Question: I have a 'GridView' inside a DIV which I would like to have a scrollbar if it goes out of the height. I can see the scrollbar but it's going beyond the height of the DIV.
Here is my code:
'''
<div class="tab_container2">
<div id="adminSubTab1" class="tab_content2" style="border: 1px solid yellow;">
<div style="text-align: right; padding-bottom: 8px;">
<asp:HyperLink ID="hlCreateCL" ClientIDMode="Static" CssClass="btnExport" runat="server" NavigateUrl="JavaScript:void(0);" Target="_blank">Create a Message</asp:HyperLink>
</div>
<asp:Panel ID="pnlMsg" CssClass="pnlMsg" ClientIDMode="Static" runat="server" BorderWidth="1" BorderColor="#cc00cc">
<asp:Panel ID="pnlMsgScroll" CssClass="pnlMsgScroll" ClientIDMode="Static" runat="server" BorderColor="YellowGreen" BorderWidth="1">
<asp:UpdatePanel runat="server" ID="upDispMsg" UpdateMode="Conditional" ClientIDMode="Static">
<ContentTemplate>
<asp:GridView ID="gvDispMsg" ClientIDMode="Static" ShowHeaderWhenEmpty="false" AlternatingRowStyle-BackColor="#EBE9E9" AutoGenerateColumns="false" EmptyDataText="There is no data to display" runat="server" AllowPaging="false" AllowSorting="true" OnRowCommand="gvDispMsg_RowCommand" OnRowDataBound="gvDispMsg_RowDataBound">
<Columns>
<asp:TemplateField HeaderText="Delete">
<ItemTemplate>
<asp:ImageButton ID="btnDelete" ImageUrl="~/theImages/delete.png" CssClass="delButton" runat="server" CommandName="DeleteMsg" ToolTip="Delete This Message" CommandArgument='<%# Bind("ID") %>' />
</ItemTemplate>
</asp:TemplateField>
<asp:BoundField HeaderText="ID" HeaderStyle-Width="12%" DataField="ID" />
<asp:BoundField HeaderText="Date" HeaderStyle-Width="13%" DataField="Created" />
<asp:BoundField HeaderText="Message" HeaderStyle-Width="45%" DataField="Message" />
<asp:TemplateField HeaderText="Active/Inactive">
<ItemTemplate>
<asp:CheckBox ID="cbStatus" runat="server" Checked='<%# Eval("Active").ToString().Equals("True") ? true : false %>' AutoPostBack="true" OnCheckedChanged="cbStatus_CheckChanged" />
<asp:HiddenField ID="hfCheck" Value='<%# Eval("Active").ToString() %>' runat="server" />
</ItemTemplate>
</asp:TemplateField>
<asp:BoundField HeaderText="Created By" HeaderStyle-Width="20%" DataField="CreatedBy" />
</Columns>
</asp:GridView>
</ContentTemplate>
</asp:UpdatePanel>
</asp:Panel>
</asp:Panel>
</div>
<div id="adminSubTab2" class="tab_content2">
<p style="text-align: center;"><asp:HyperLink ID="hlChecklist" ClientIDMode="Static" CssClass="genChecklist" runat="server" NavigateUrl="http://myappweb//w2" Target="_blank">Click Here to Generate a Checklist</asp:HyperLink></p>
</div>
<div id="adminSubTab3" class="tab_content2">
<p>THIS IS MAINTENANCE CONTENTS</p>
</div>
</div> <!-- .tab_container -->
'''
Here is the CSS:
'''
.tab_container2 {
border: 1px solid #999999;
border-top: none;
clear: both;
float: left;
width: 99%;
background: #FFFFFF;
}
.tab_content2 {
padding-top: 10px;
padding-bottom: 10px;
padding-left: 10px;
padding-right: 10px;
font-size: 1.2em;
display: none;
}
.pnlMsg {
height: 520px;
width: 100%;
display: inline-block;
overflow: hidden;
}
.pnlMsgScroll {
height: 100%;
width: 100%;
display: inline-block;
overflow-y: scroll;
overflow: scroll;
position: relative;
/* IE */
scrollbar-base-color: #A0A0A0;
scrollbar-base-color: #A0A0A0;
scrollbar-3dlight-color: #A0A0A0;
scrollbar-highlight-color: #A0A0A0;
scrollbar-track-color: #EBEBEB;
scrollbar-arrow-color: #FFFFFF;
scrollbar-shadow-color: #A0A0A0;
scrollbar-darkshadow-color: #A0A0A0;
}
'''
Here is what it looks like:

How do I get the scrollbar to fully show without cutting off at the bottom?
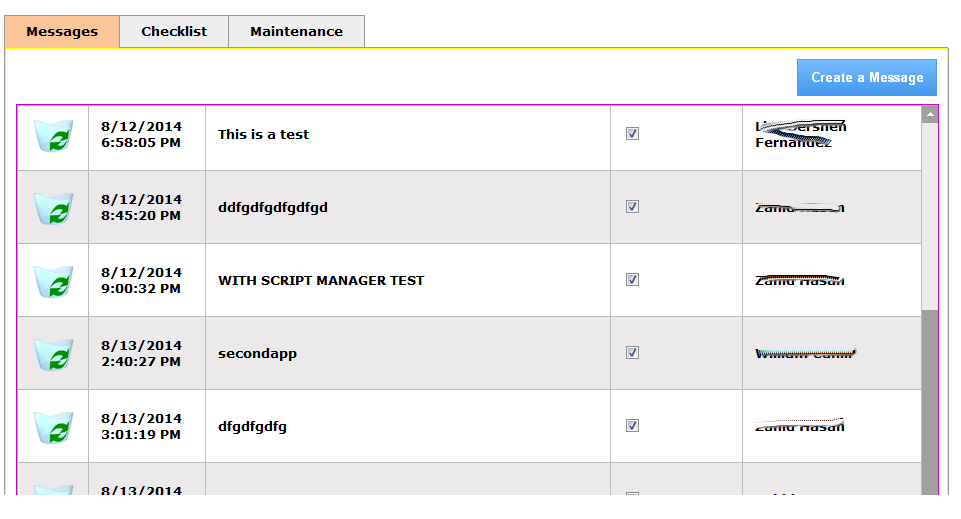
Answer: '''
.pnlMsgScroll {
height: 100%;
width: 100%;
display: inline-block;
overflow-y: scroll;
overflow: scroll;
position: relative;
/* IE */
scrollbar-base-color: #A0A0A0;
scrollbar-base-color: #A0A0A0;
scrollbar-3dlight-color: #A0A0A0;
scrollbar-highlight-color: #A0A0A0;
scrollbar-track-color: #EBEBEB;
scrollbar-arrow-color: #FFFFFF;
scrollbar-shadow-color: #A0A0A0;
scrollbar-darkshadow-color: #A0A0A0;
}
'''
Your code can work if you remove height 100% from .pnlMsgScroll, and add him fixed height. Overflow: scroll dont working with 100%. Or add fixed height to his parent.
upd: hmm.. Im sorry, I see that his parent have fixed height. May be dont work your height 100% to '.pnlMsgScroll' ? See in dev tools, is there height 100%? Or add fiddle, or site.